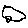
Label: car